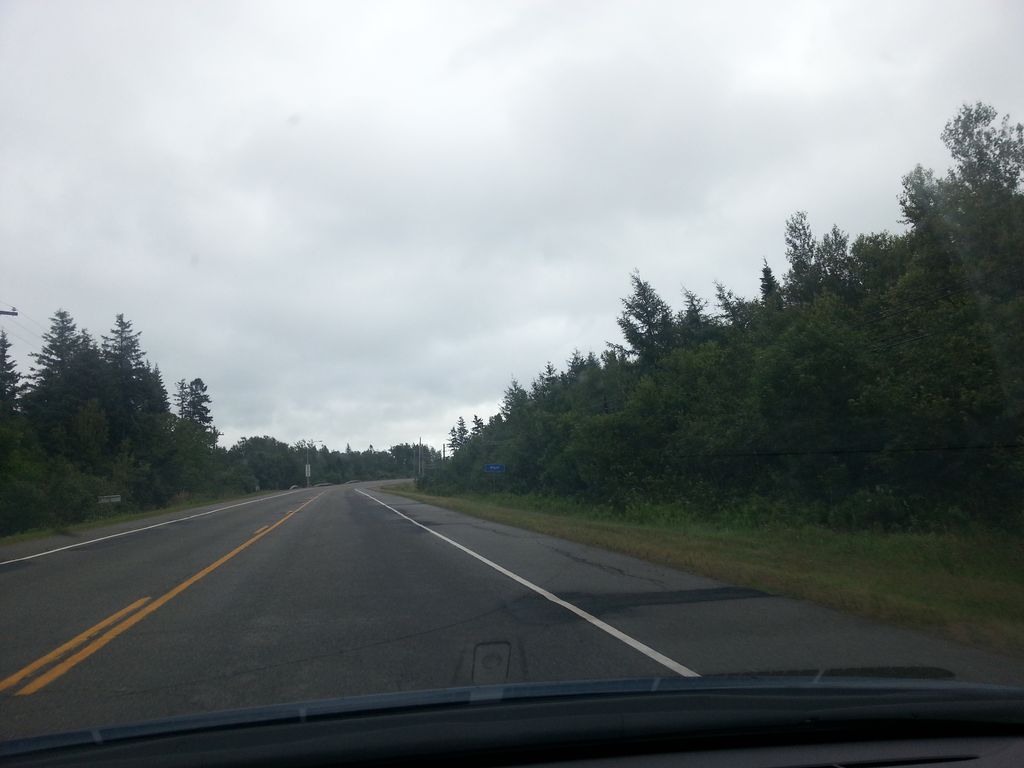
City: charlottetown